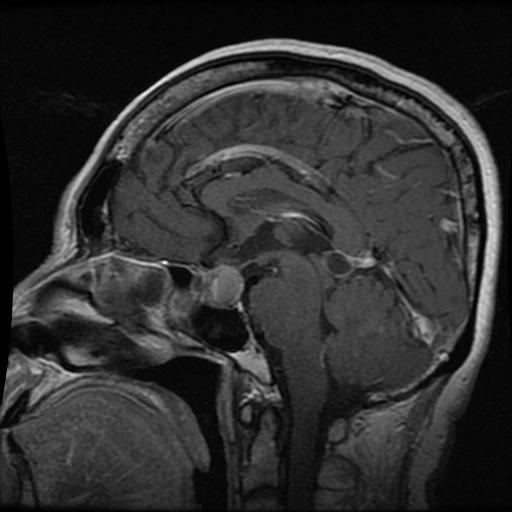
Label: pituitary